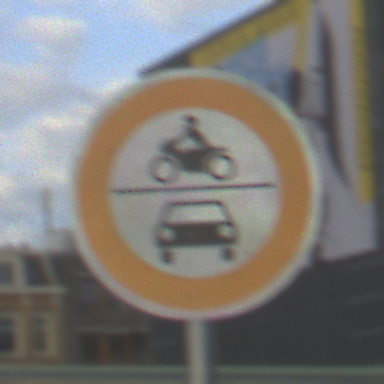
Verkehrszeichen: VerbotKraftfahrzeuge
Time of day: MorningAfternoon
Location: Outdoor (Suburban)
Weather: PartlyCloudy
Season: NotSpecified
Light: Natural